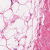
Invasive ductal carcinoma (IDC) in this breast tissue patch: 0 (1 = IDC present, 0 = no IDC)